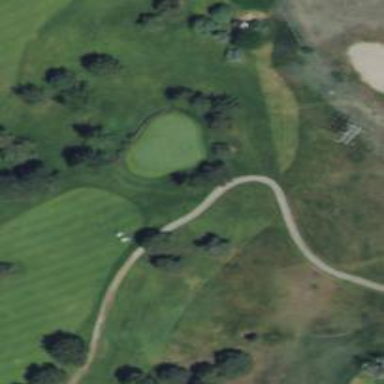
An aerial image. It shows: View of golf hole.